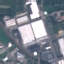
Land use / land cover class: Industrial